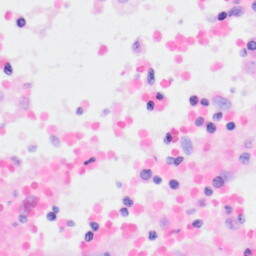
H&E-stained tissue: Kidney